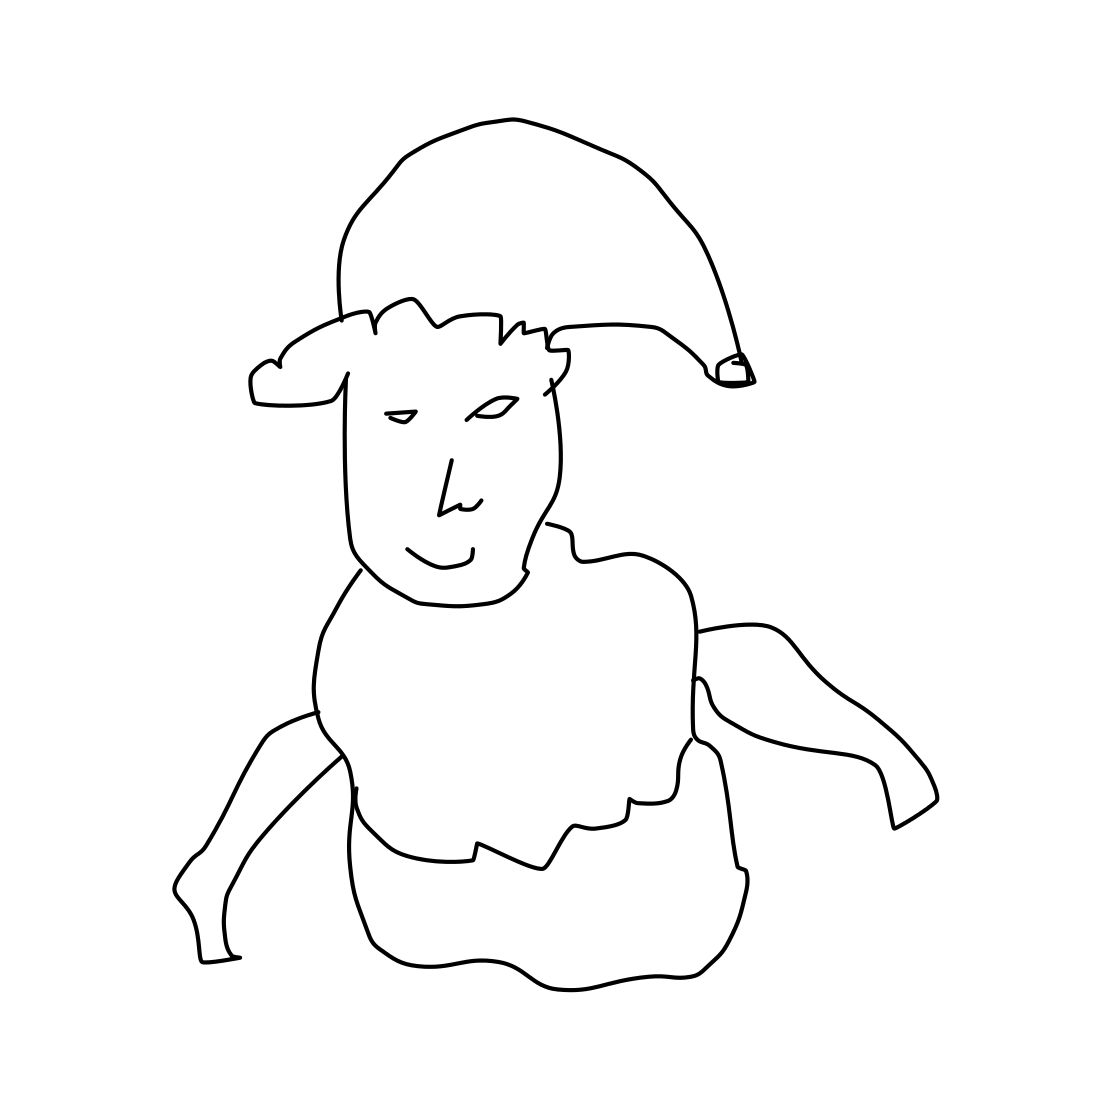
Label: santa claus